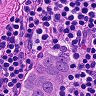
Metastatic tissue present: yes